Question: I would like to calculate two different lines of best fit for 2 parts of my plot.
I could subset the data, but was wondering whether it's possible to define a range over which stat_smooth will operate.
For instance, I would like to fit two separate lines to this data, one for lat<100 and one for lat>100.
'''
test<-data.frame(ecdf=c(0.<PHONE>,0.<PHONE>,0.<PHONE>,0.<PHONE>,0.<PHONE>,0.<PHONE>,0.<PHONE>,0.<PHONE>,0.24489796,0.24489796,0.24489796,0.24489796,0.26530612,0.28571429,0.30612245,0.32653061,0.36734694,0.36734694,0.38775510,0.40816327,0.42857143,0.46938776,0.46938776,0.48979592,0.53061224,0.53061224,0.59183673,0.59183673,0.59183673,0.61224490,0.63265306,0.65306122,0.67346939,0.69387755,0.71428571,0.73469388,0.75510204,0.77551020,0.79591837,0.81632653,0.83673469,0.85714286,0.87755102,0.89795918,0.91836735,0.93877551,0.95918367,0.97959184,0.99900000),lat=c(50.7812,66.4062,70.3125,97.6562,<PHONE>,<PHONE>,<PHONE>,<PHONE>,<PHONE>,<PHONE>,<PHONE>,<PHONE>,<PHONE>,<PHONE>,<PHONE>,<PHONE>,<PHONE>,<PHONE>,<PHONE>,<PHONE>,<PHONE>,<PHONE>,<PHONE>,<PHONE>,<PHONE>,<PHONE>,<PHONE>,<PHONE>,<PHONE>,<PHONE>,<PHONE>,<PHONE>,<PHONE>,<PHONE>,<PHONE>,<PHONE>,<PHONE>,<PHONE>,<PHONE>,<PHONE>,<PHONE>,<PHONE>,<PHONE>,<PHONE>,<PHONE>,<PHONE>,<PHONE>,<PHONE>,<PHONE>))
p <- ggplot( test, aes(lat, ecdf) )
p+geom_point()+scale_y_probit()+scale_x_log10()+ stat_smooth(method = "lm")
'''

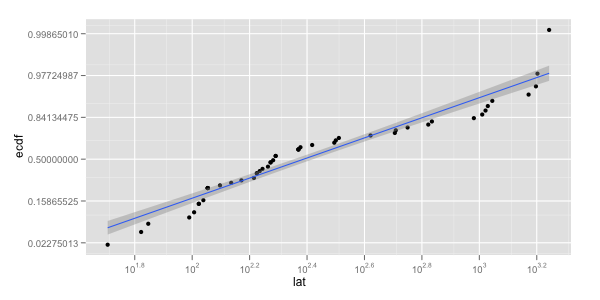
Answer: You could always do something like this:
'''
p + geom_point() + scale_y_probit() + scale_x_log10() +
geom_smooth(data=subset(test, lat>100), method = "lm") +
geom_smooth(data=subset(test, lat<=100), method = "lm")
'''
But it's probably preferable to first define a factor (here 'latcat') that marks the two groups of points you want to separately smooth. Then, include the factor in your aesthetic, and 'geom_smooth()' will do the rest of the work for you:
'''
test$latcat <- cut(test$lat,
breaks = c(-Inf, 100, Inf),
labels = c("<=100", ">100"))
p <- ggplot( test, aes(lat, ecdf, colour = latcat))
p + geom_point() + scale_y_probit() + scale_x_log10() +
geom_smooth(method = "lm")
'''